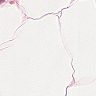
Metastatic tissue present: no